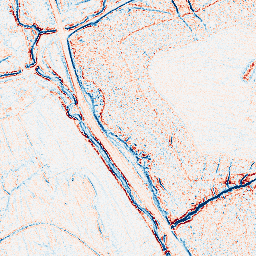
Category: edge_preserving
Decomposition family: anisotropic_diffusion
Decomposition parameters: iterations: 5
kappa: 10
gamma: 0.1
Upsampling method: bicubic
Upsampling parameters: scale: 2
Upsampling scale: 2